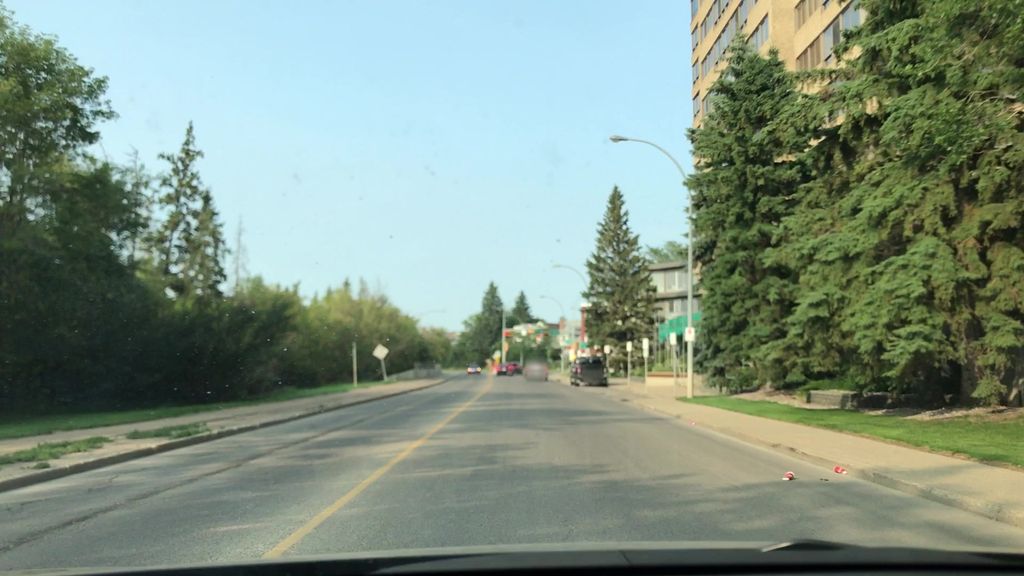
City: edmonton